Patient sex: F
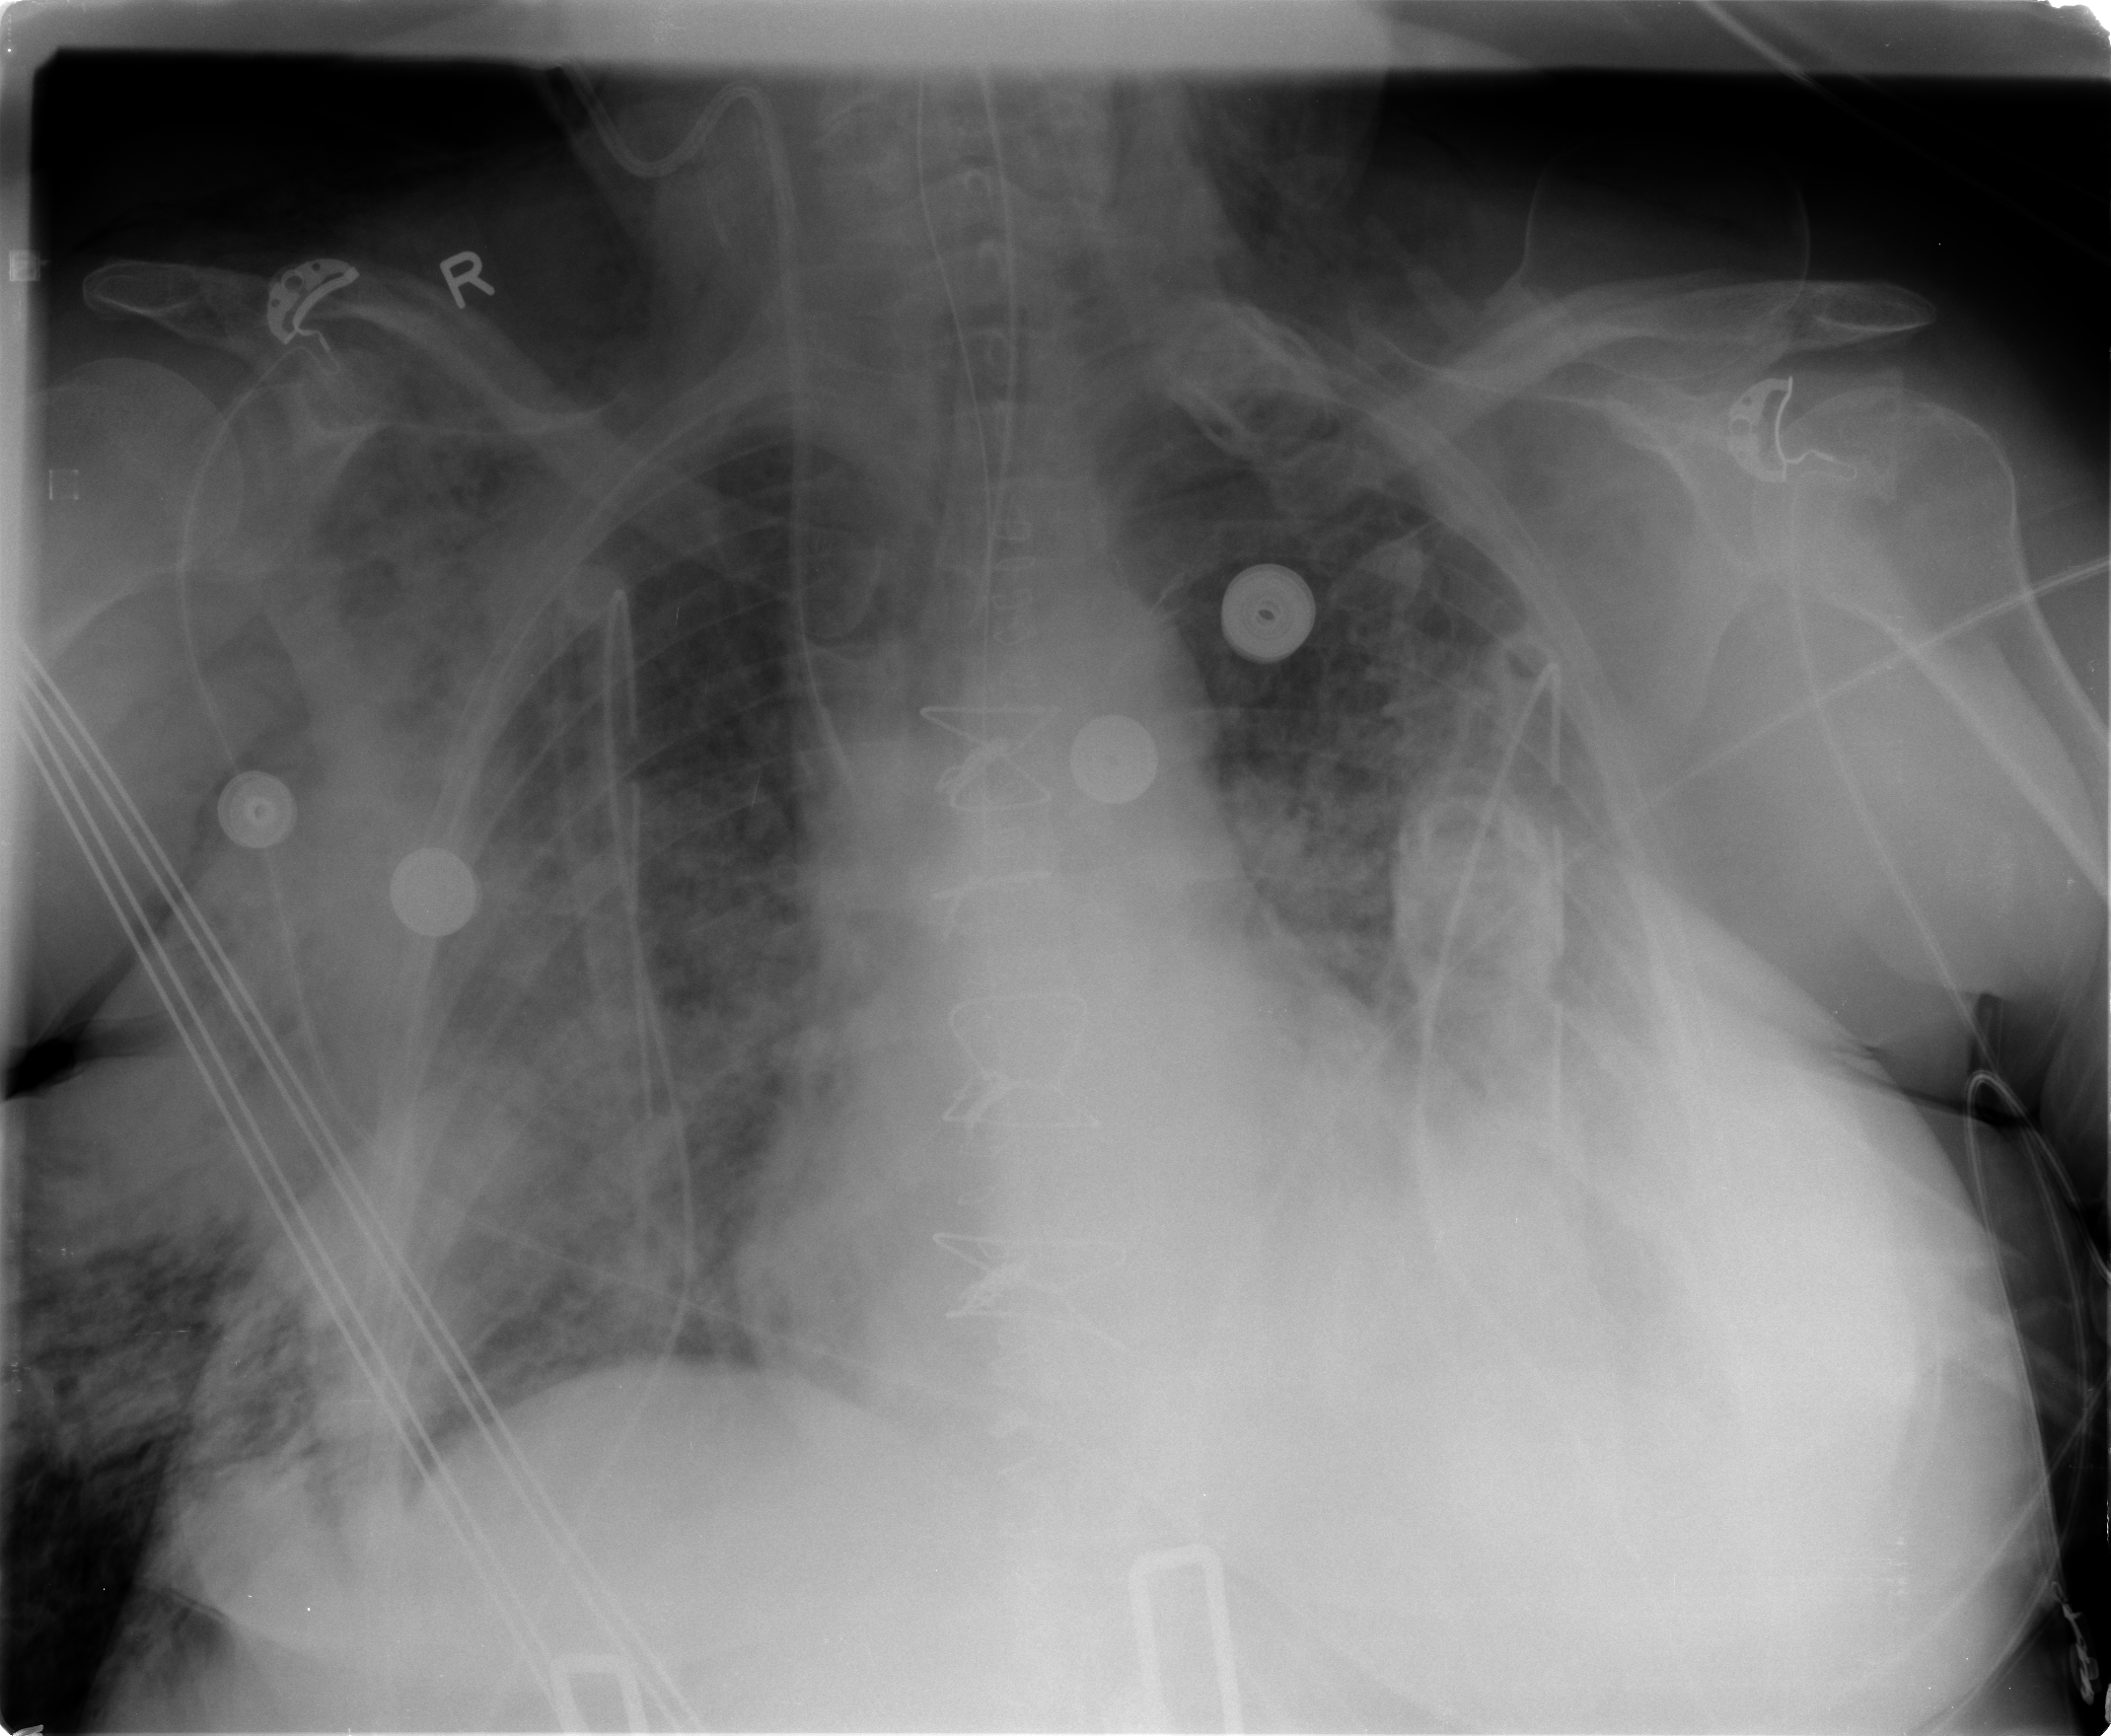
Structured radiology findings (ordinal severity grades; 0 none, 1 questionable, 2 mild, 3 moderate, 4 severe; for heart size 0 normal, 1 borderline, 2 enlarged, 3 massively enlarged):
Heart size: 1
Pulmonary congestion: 2
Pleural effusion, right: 0
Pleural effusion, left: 3
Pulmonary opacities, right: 2
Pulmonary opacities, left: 3
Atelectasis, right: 3
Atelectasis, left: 3